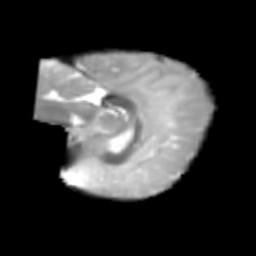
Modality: T2w
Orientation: sagittal
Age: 6
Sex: female
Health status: healthy